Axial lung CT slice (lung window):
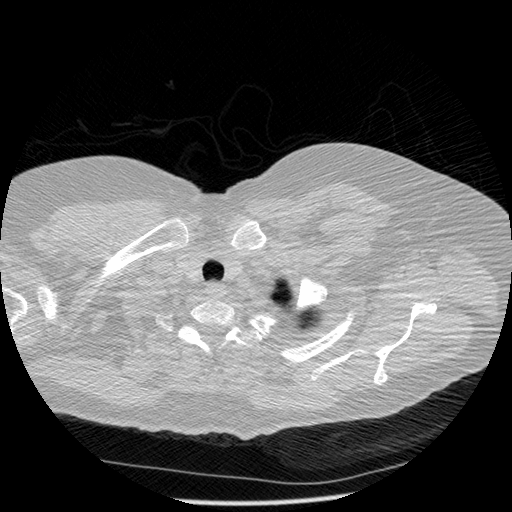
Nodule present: no